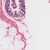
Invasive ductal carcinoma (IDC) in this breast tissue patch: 0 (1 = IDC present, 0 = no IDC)